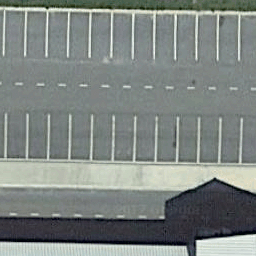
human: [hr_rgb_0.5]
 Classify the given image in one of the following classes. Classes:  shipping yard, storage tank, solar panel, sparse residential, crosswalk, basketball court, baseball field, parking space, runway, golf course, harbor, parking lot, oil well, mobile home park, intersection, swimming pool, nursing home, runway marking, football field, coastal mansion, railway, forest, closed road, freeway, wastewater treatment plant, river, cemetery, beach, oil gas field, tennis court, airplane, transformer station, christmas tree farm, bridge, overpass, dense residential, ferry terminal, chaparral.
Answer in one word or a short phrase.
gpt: parking space